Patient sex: F
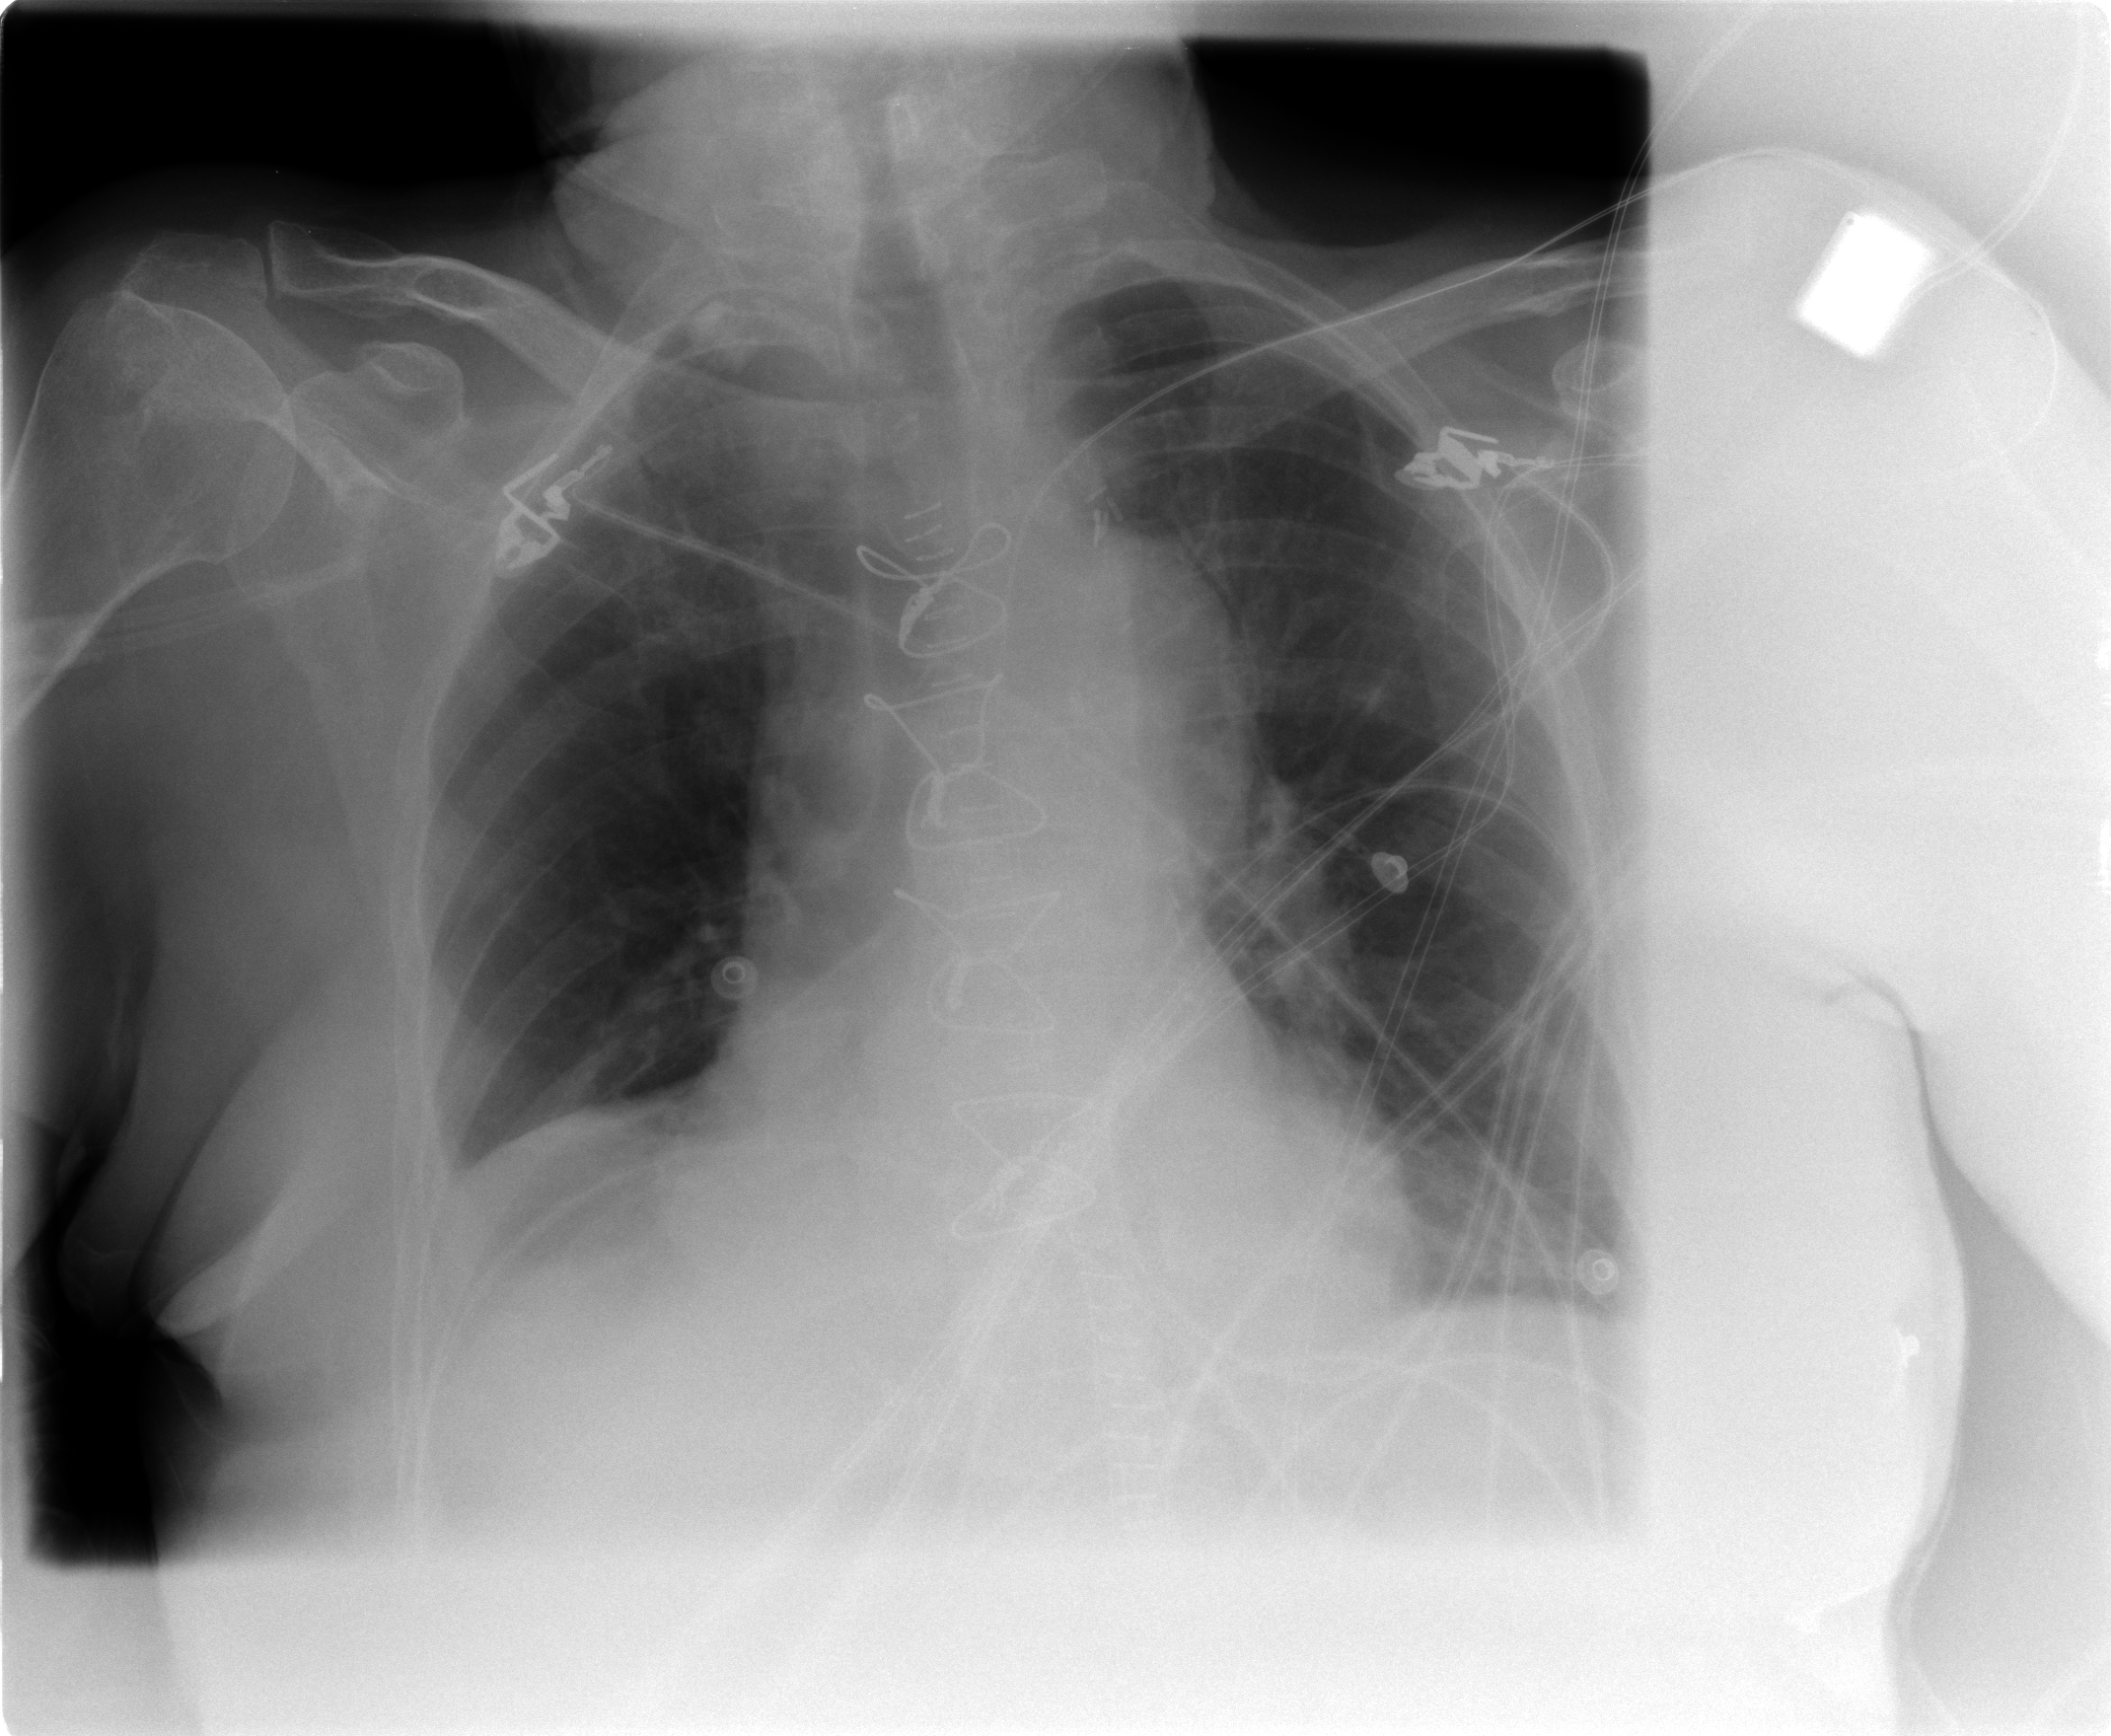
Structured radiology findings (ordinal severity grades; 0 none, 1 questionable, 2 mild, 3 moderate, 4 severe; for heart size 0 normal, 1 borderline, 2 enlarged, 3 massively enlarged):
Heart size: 2
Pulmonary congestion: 1
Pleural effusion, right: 2
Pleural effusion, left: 2
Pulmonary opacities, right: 0
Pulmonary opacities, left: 0
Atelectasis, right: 2
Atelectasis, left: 2